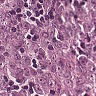
Metastatic tissue present: yes